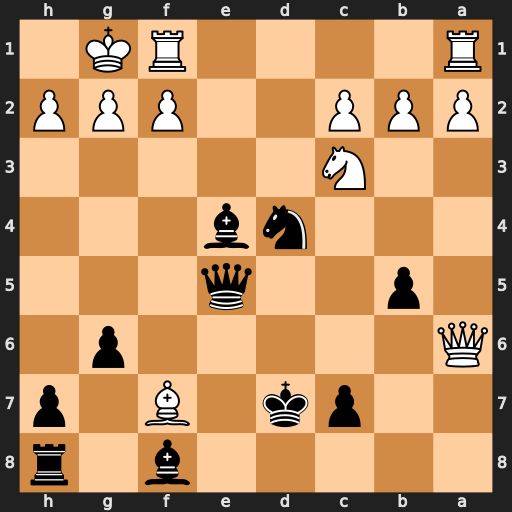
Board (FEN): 5b1r/2pk1B1p/Q5p1/1p2q3/3nb3/2N5/PPP2PPP/R4RK1
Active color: b
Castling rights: -
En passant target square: -
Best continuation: Nf3+ gxf3 Qg5+ Kh1 Bxf3#